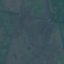
Land use / land cover: HerbaceousVegetation